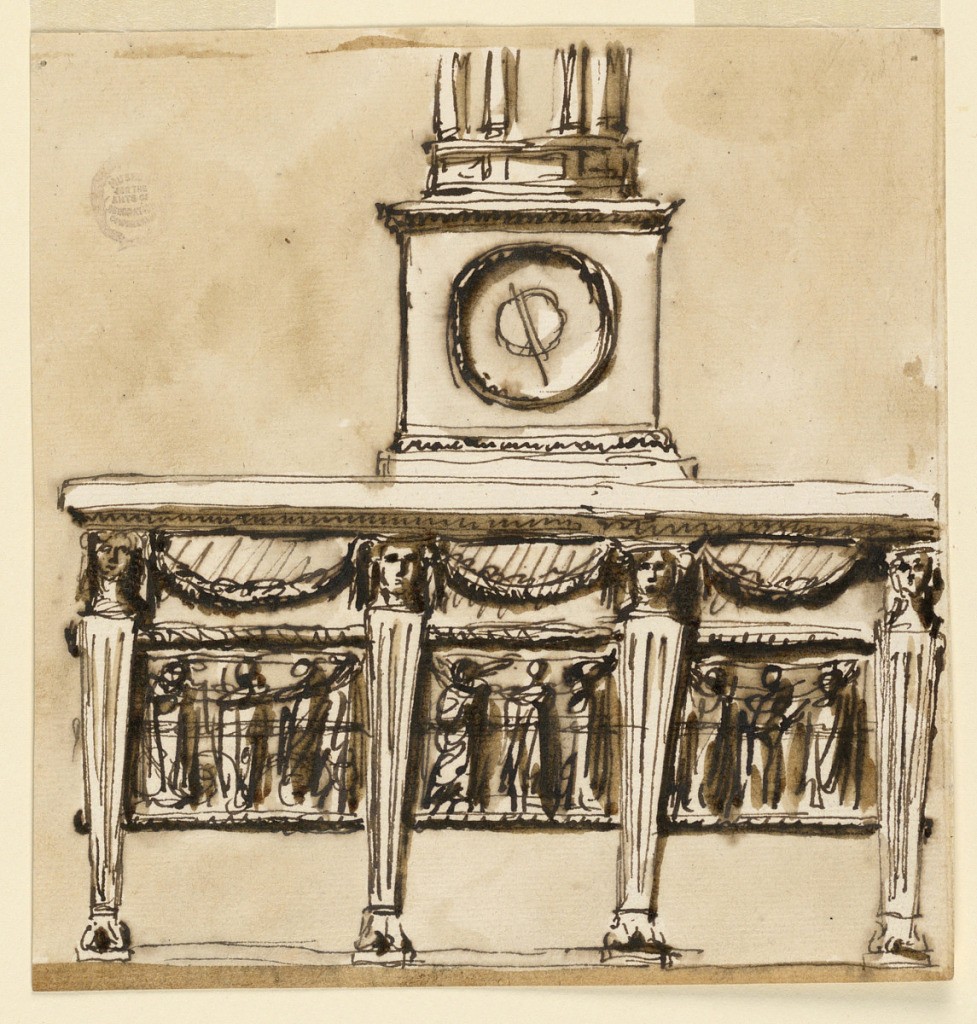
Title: Console Table with Clock
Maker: Giuseppe Barberi, Italian, 1746–1809
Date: ca. 1800
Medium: Pen and brown ink, brush and brown wash on off-white laid paper, lined
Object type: Drawing
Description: View of a console table. Strait fluted legs with masks. Between these are swags and a frieze. Base of a plinth at top.